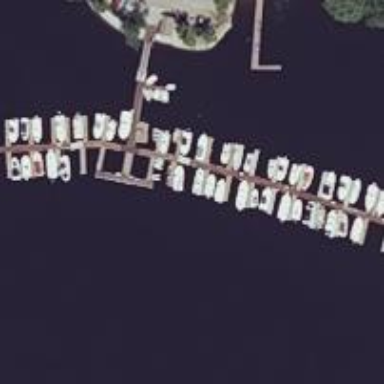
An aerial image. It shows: Man-made pier.